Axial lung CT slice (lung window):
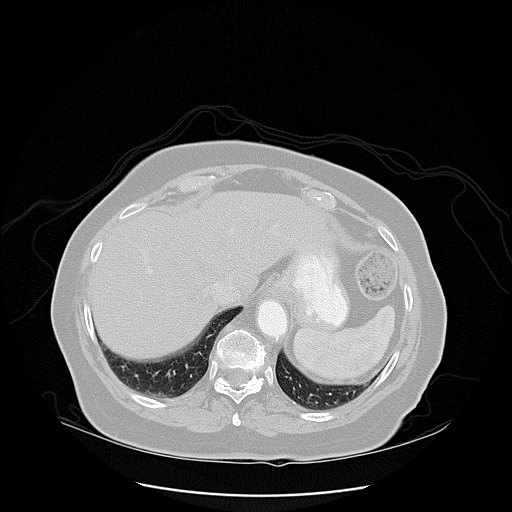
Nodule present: no